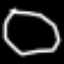
Label: octagon